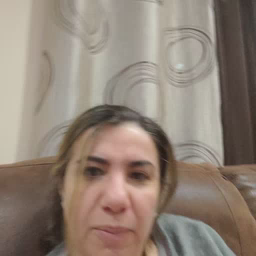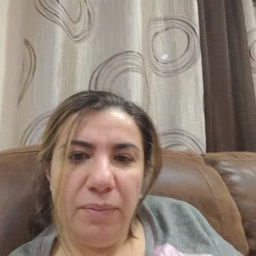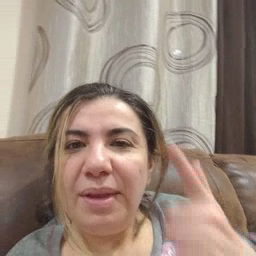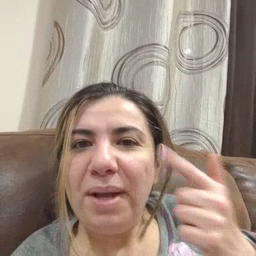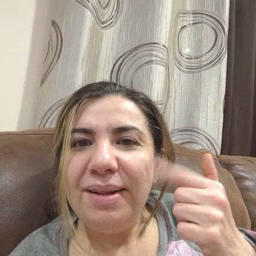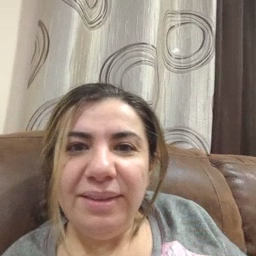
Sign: cry